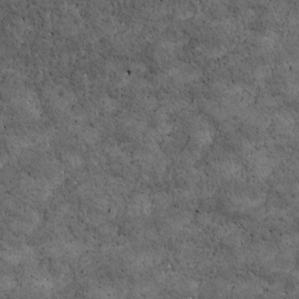
Label: non_frost